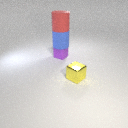
large red rubber cylinder above small purple rubber cube